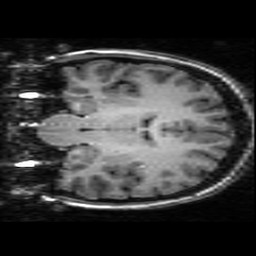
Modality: T1w
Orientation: coronal
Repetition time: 0.008948 s
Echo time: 0.001784 s